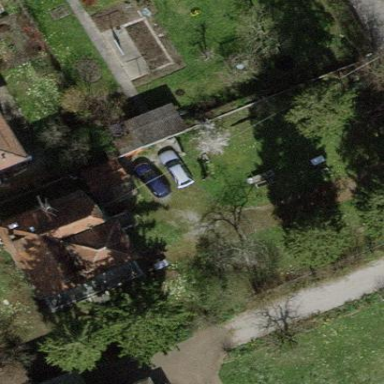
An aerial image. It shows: Garden surrounded by fence.